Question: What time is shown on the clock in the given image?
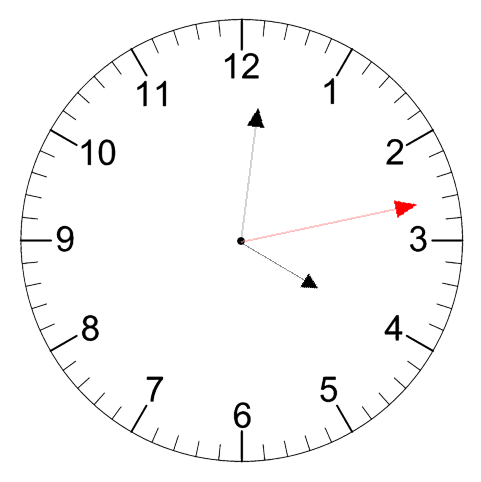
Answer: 04:01:13